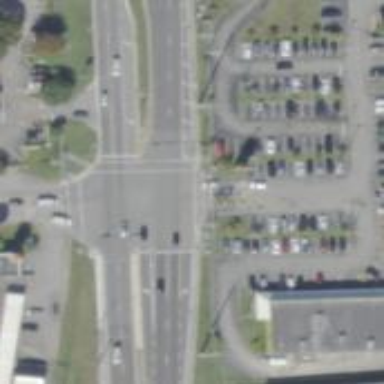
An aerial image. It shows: Asphalt footway with uncontrolled crossing. The crossing has lines markings.